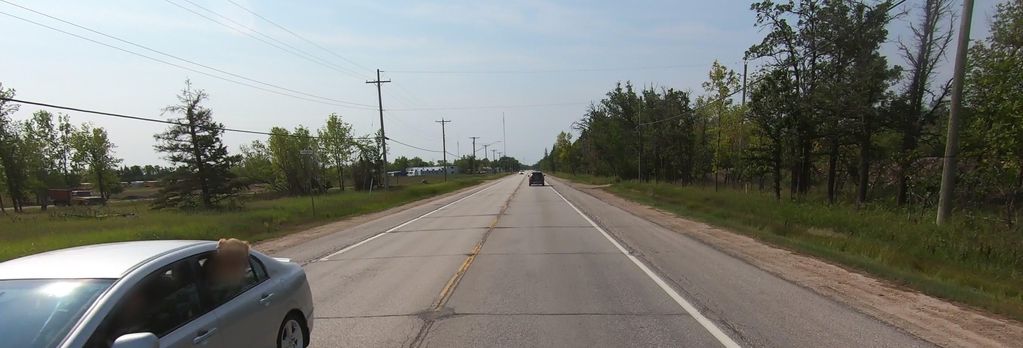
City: winnipeg